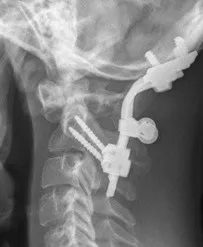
Two years postoperatively, plain X-ray shows unchanged position of material and no evidence for resubluxation.
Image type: radiology (x_ray)